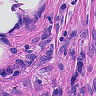
Metastatic tissue present: yes